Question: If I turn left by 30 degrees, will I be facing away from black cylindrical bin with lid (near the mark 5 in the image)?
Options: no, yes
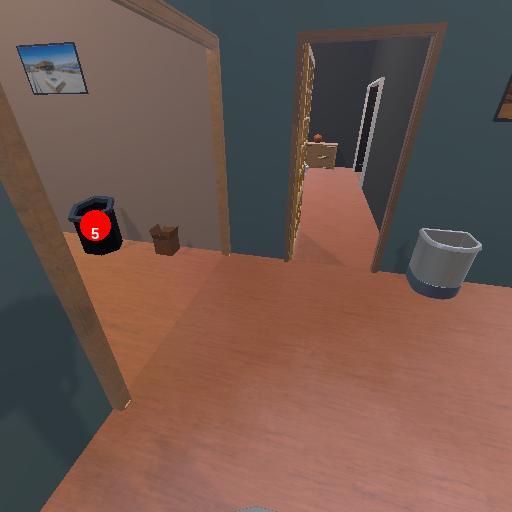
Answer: no